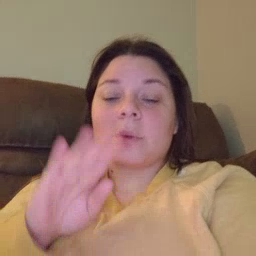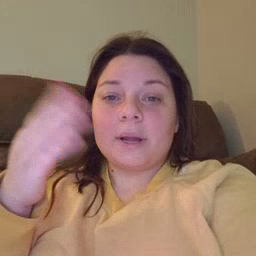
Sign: open